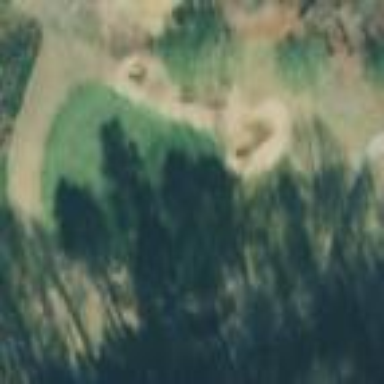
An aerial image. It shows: Area with grass used as rough in golf course.